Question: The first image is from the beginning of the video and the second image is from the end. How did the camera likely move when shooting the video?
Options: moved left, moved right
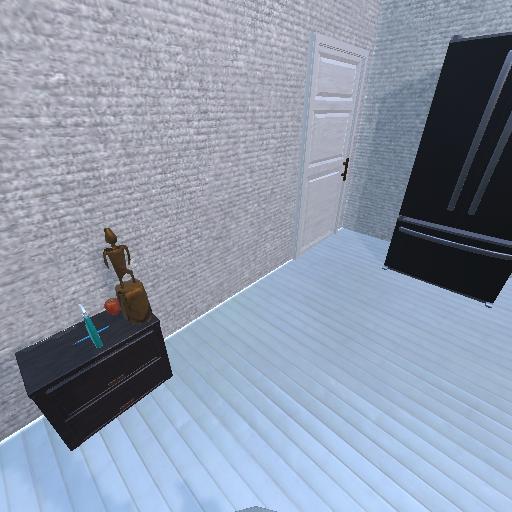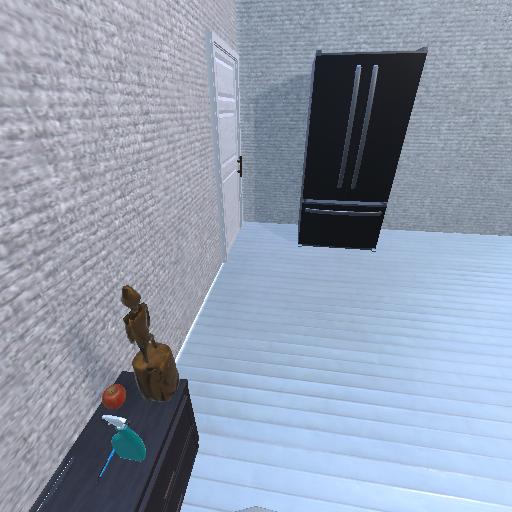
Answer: moved left